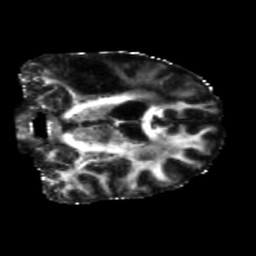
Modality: FA
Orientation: coronal
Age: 49
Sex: male
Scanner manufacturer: siemens
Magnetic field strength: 3 T
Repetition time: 5.25 s
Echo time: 0.08 s